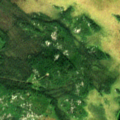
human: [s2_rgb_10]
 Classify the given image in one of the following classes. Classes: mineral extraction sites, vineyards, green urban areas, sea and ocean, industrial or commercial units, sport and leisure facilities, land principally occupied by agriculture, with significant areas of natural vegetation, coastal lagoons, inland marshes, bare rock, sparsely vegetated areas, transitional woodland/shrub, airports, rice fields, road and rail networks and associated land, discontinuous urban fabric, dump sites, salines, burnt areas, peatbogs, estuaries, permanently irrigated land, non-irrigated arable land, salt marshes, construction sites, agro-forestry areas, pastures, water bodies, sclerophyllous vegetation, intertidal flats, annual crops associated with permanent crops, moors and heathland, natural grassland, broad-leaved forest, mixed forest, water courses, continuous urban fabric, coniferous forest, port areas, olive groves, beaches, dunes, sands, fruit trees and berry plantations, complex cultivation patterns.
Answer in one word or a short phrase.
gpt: coniferous forest, transitional woodland/shrub, peatbogs